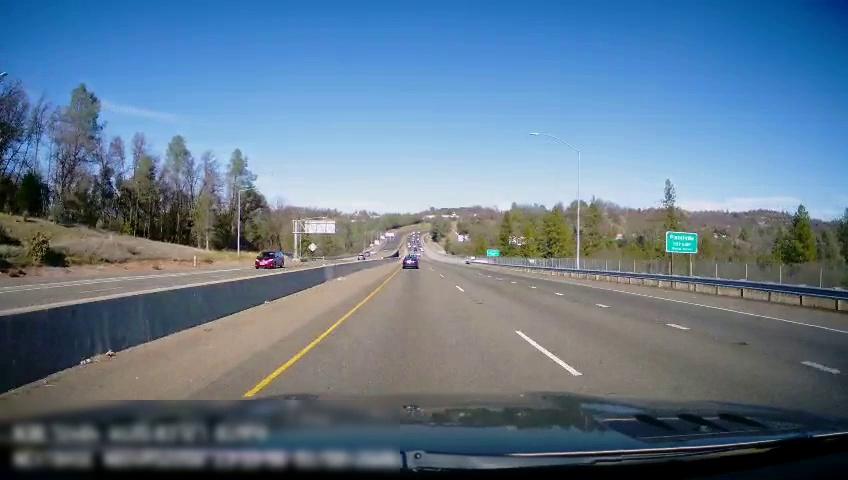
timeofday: Day
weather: Sunny
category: Drivable Space
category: Drivable Space
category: Vehicles | SUV
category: Vehicles | Car
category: Lanes | Current Lane
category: Lanes | Current Lane
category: Lanes | Alternate Lane
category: Lanes | Alternate Lane
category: Lanes | Opposite Lane
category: Traffic | Signs
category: Traffic | Signs